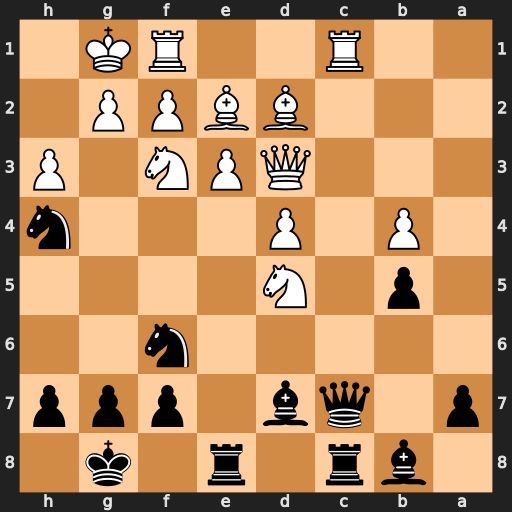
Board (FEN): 1br1r1k1/p1qb1ppp/5n2/1p1N4/1P1P3n/3QPN1P/3BBPP1/2R2RK1
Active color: b
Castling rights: -
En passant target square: -
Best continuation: Nxf3+ gxf3 Qh2#